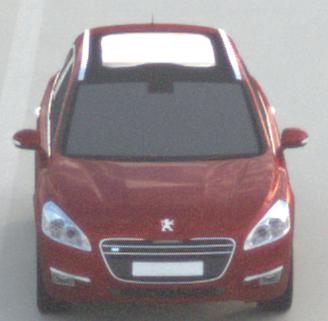
Make: Peugeot
Model: 508 SW 120 VTi
Detailed model: 508 (I) SW
Model produced from: 2011/03
Model produced until: 2014/05
Doors: 5
Color: red
Road condition: dry road
Daytime: sunrise or sunset
Contrast: low contrast